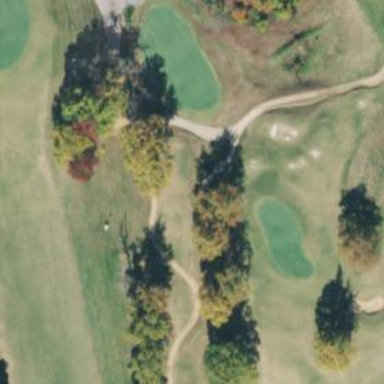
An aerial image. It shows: Service road designated as golf cart path.